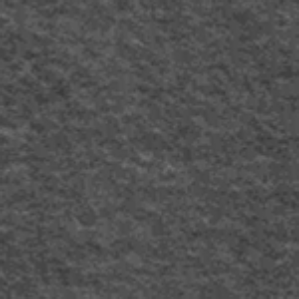
Label: frost